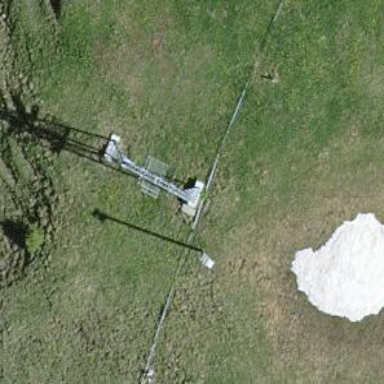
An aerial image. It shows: Pylon for aerialway.